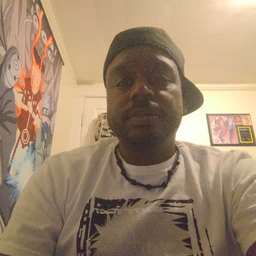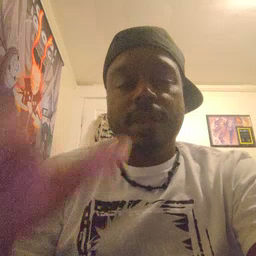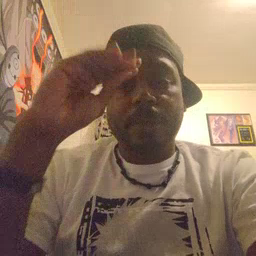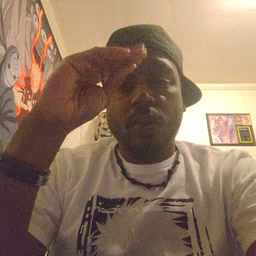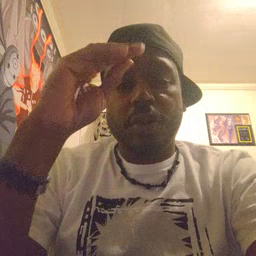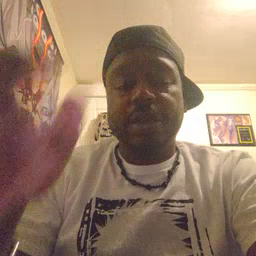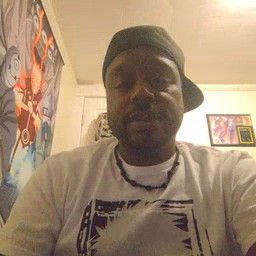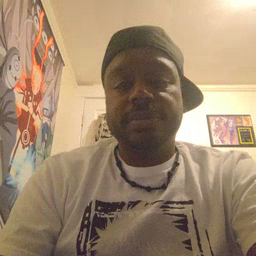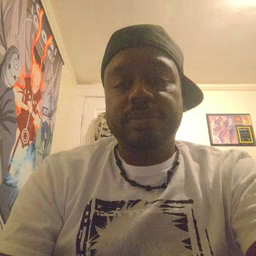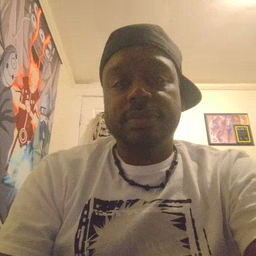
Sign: boy